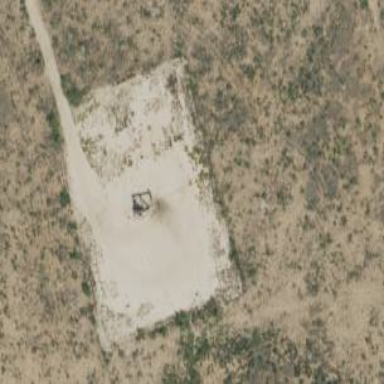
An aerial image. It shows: Petroleum well.